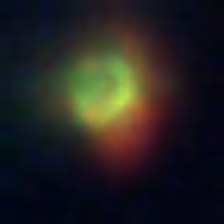
Taxon: NanoPlankton
Group: Other